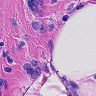
Metastatic tissue present: yes